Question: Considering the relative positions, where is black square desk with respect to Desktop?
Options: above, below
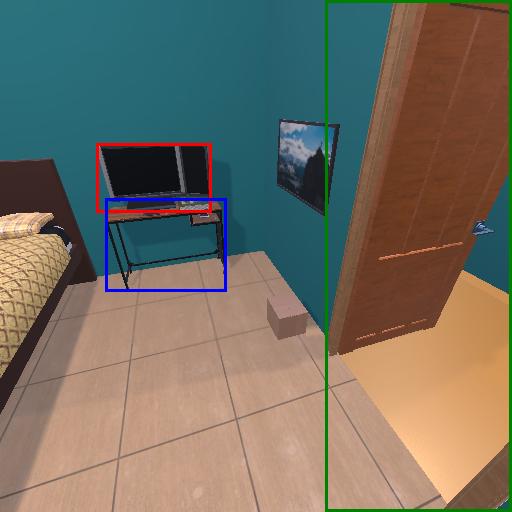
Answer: above